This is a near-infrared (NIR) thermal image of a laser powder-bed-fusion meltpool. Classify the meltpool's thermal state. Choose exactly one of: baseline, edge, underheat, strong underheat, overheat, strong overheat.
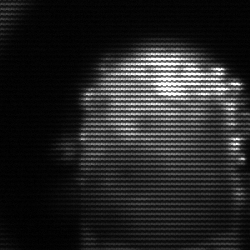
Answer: baseline